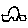
Label: car